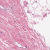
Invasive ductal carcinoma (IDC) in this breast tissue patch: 0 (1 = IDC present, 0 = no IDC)